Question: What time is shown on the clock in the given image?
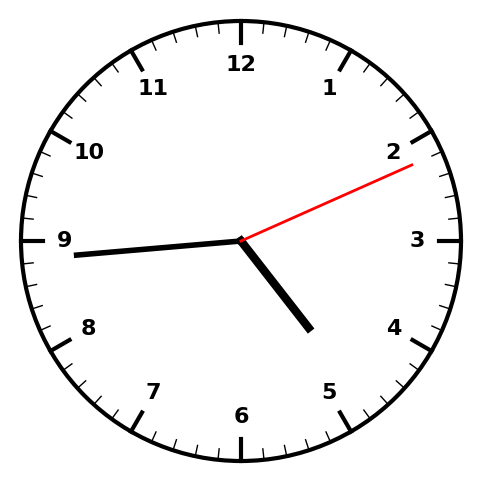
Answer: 04:44:11